Question: Hi I am working on windows form.
I am displaying the number of running processes across multiple virtual desktops..It is working fine. no problem in that. Please see the image...
Now i want to display the icon of respective process with name.
So can anyone tell me it is possible or not.
If YES then please give some idea. so i can achieve it.
Thanks for helping me.
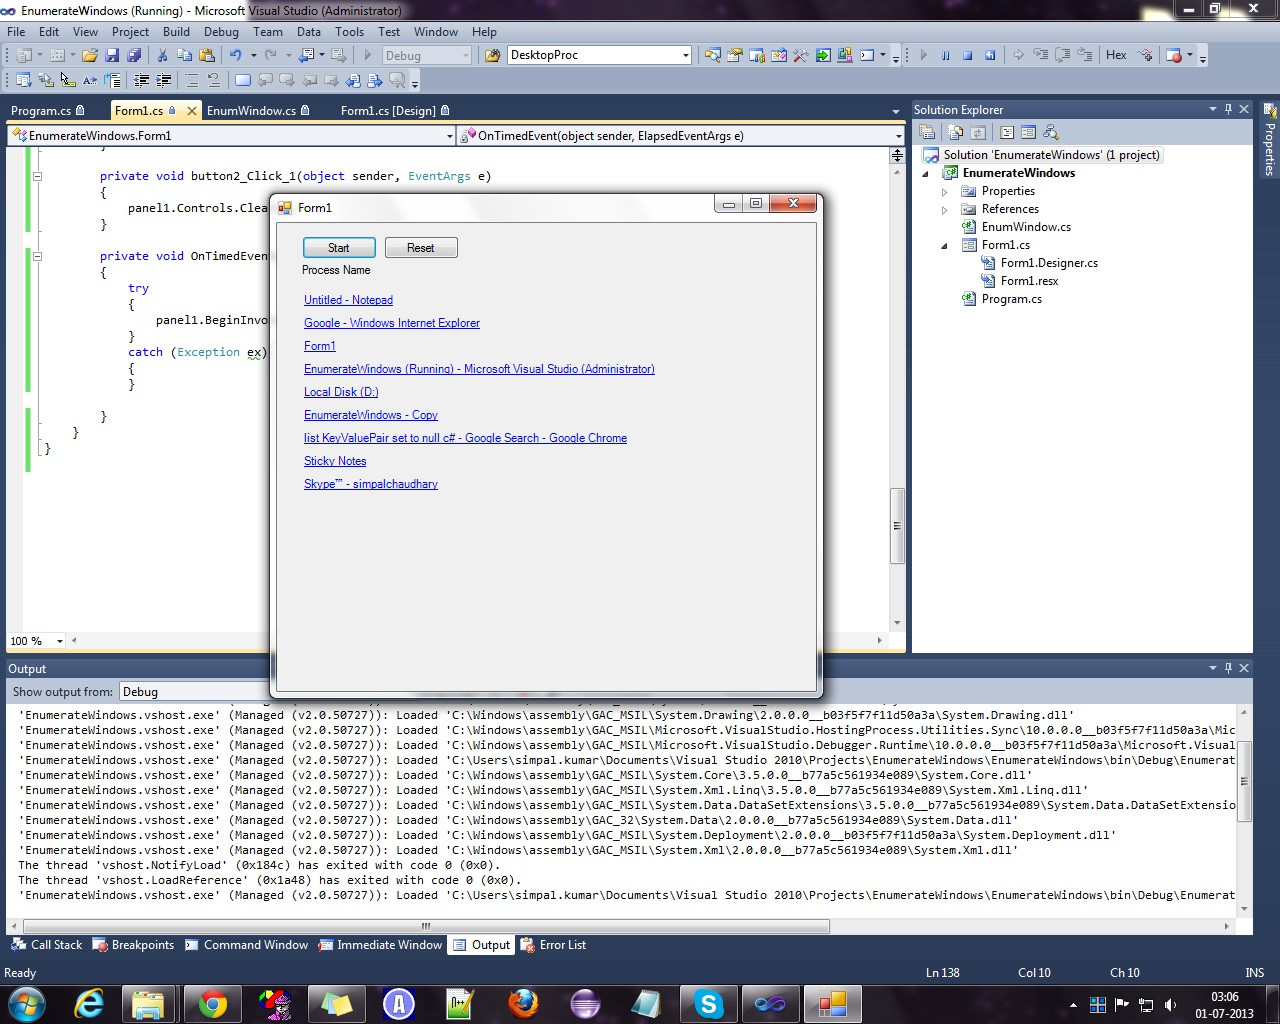
Answer: You can get the icon using 'Icon.ExtractAssociatedIcon'
'''
foreach (var process in Process.GetProcesses())
{
var icon = Icon.ExtractAssociatedIcon(process.MainModule.FileName);
}
'''
See: <URL> for more information about icons.